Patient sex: M
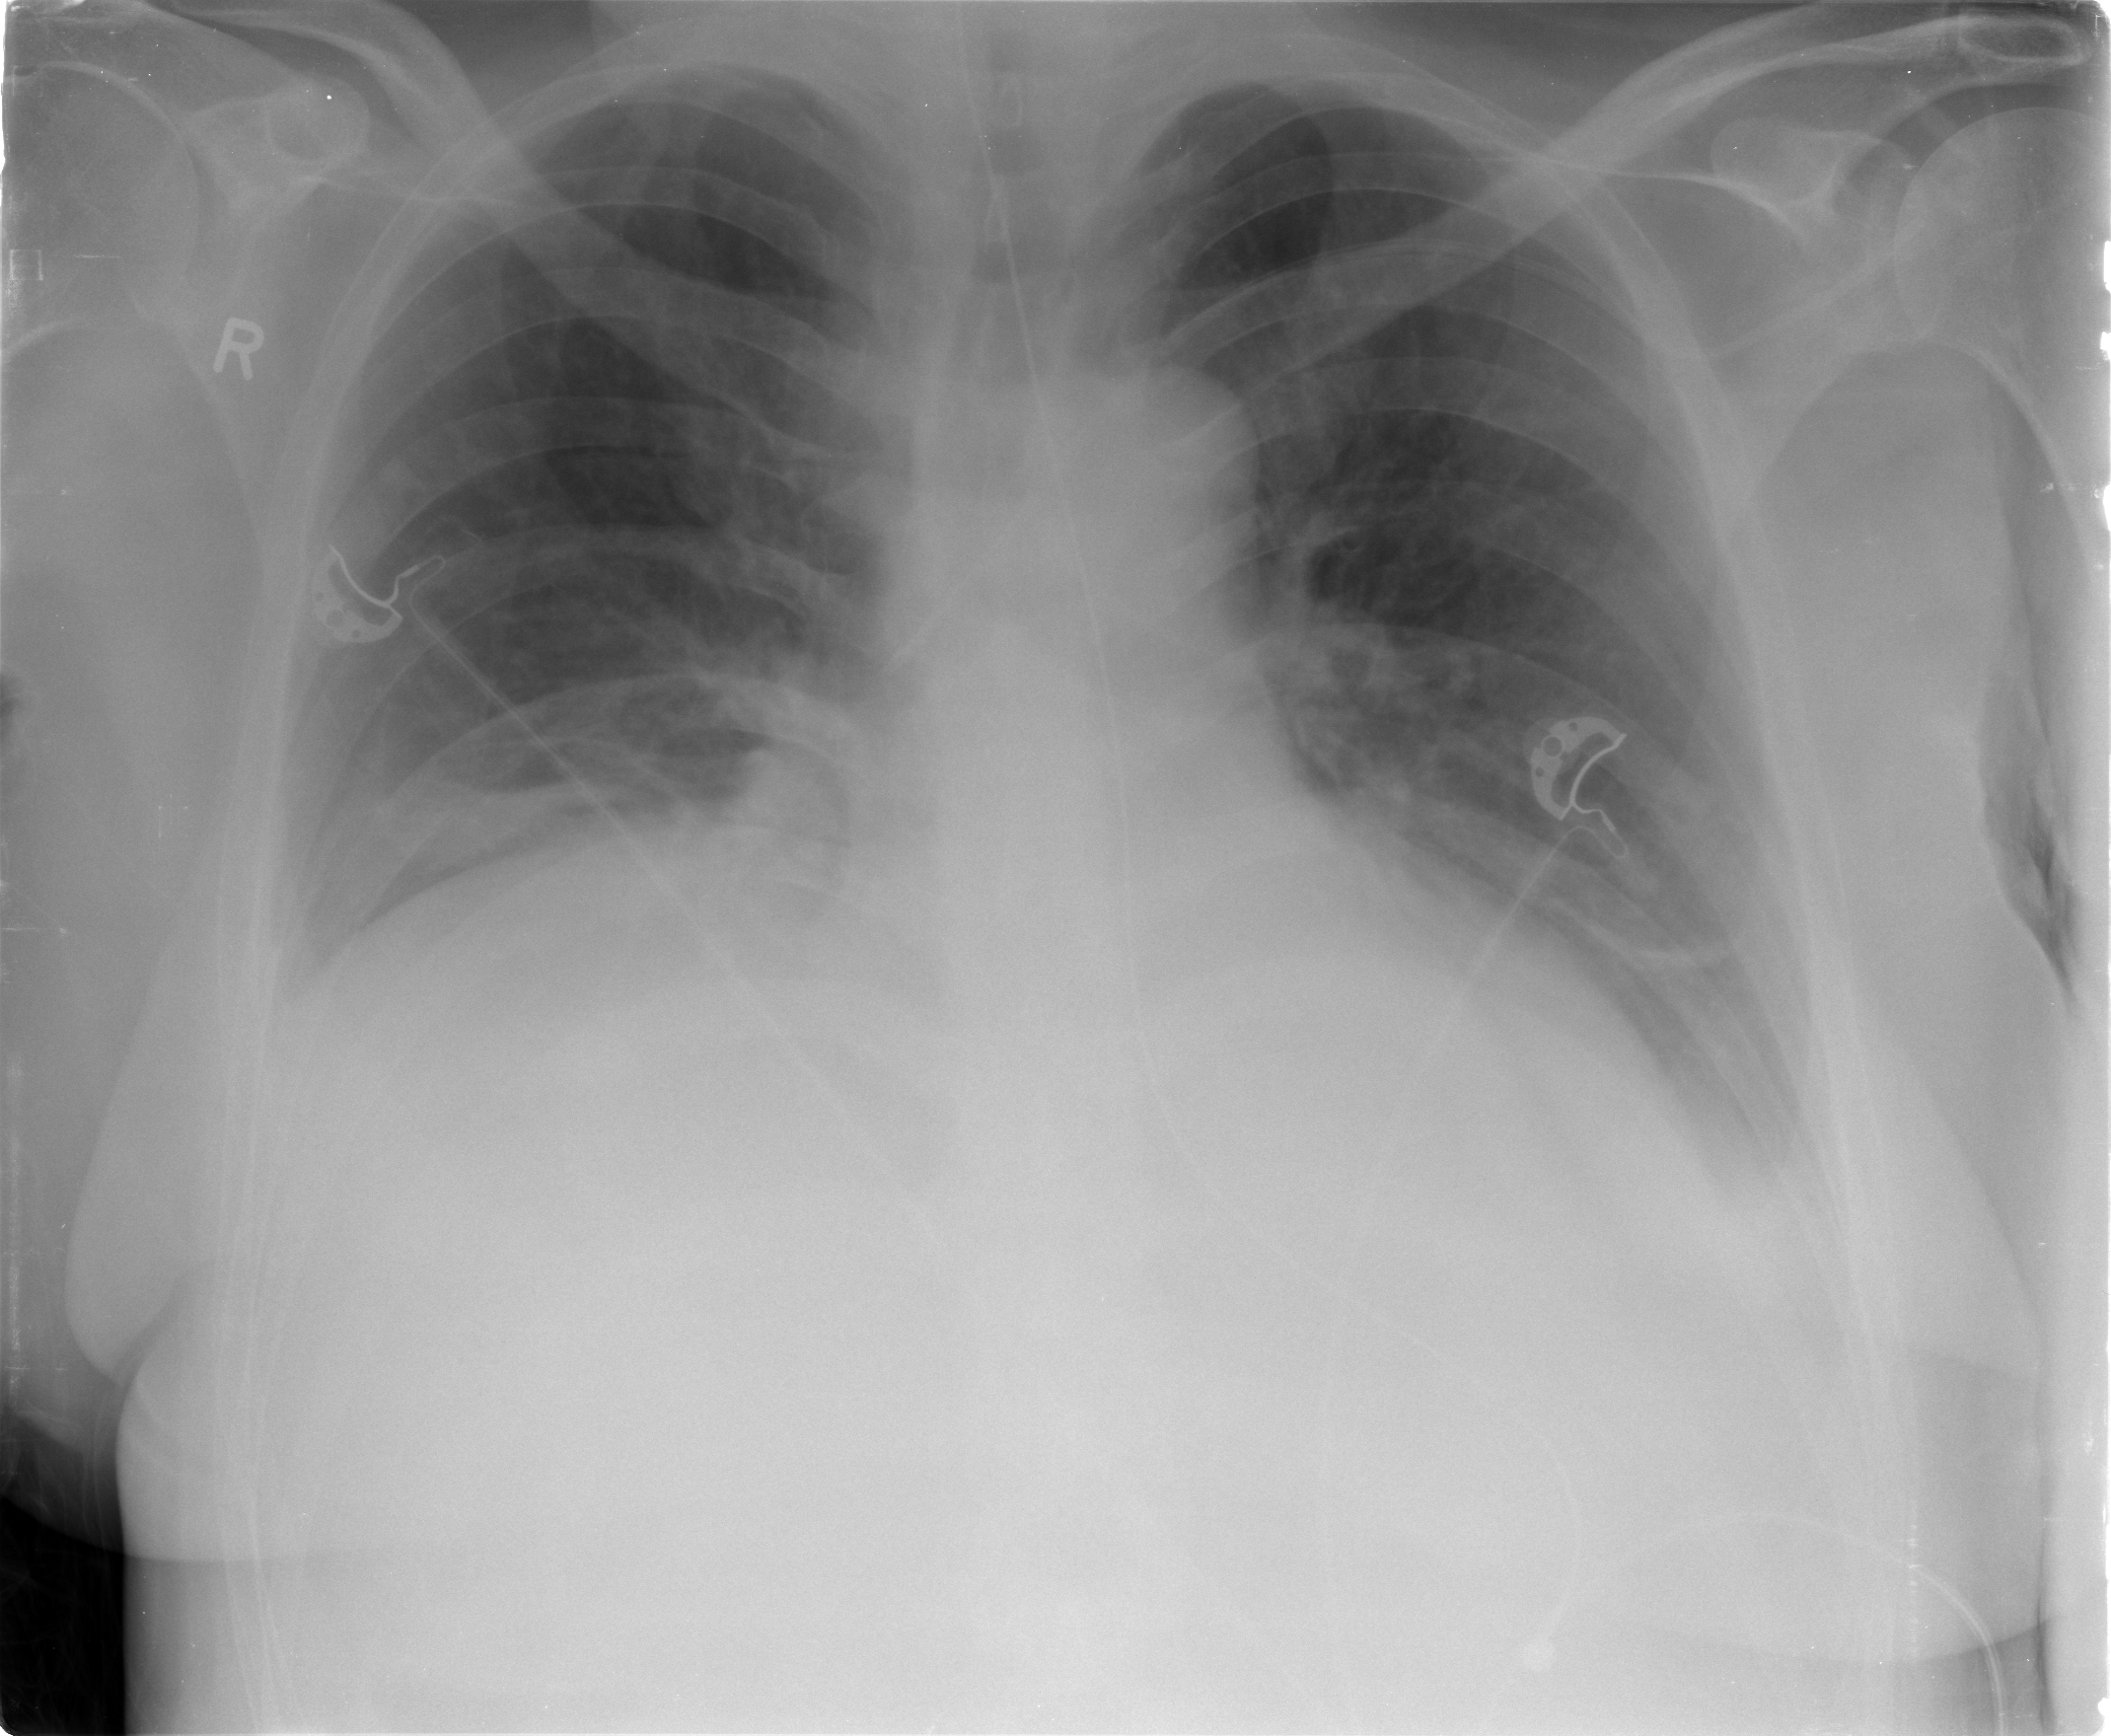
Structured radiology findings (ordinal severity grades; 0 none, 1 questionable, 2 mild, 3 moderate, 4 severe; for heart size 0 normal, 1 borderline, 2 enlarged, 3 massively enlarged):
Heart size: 1
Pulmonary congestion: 0
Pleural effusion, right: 0
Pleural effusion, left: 2
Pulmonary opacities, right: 0
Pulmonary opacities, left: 0
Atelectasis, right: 2
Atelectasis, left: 2